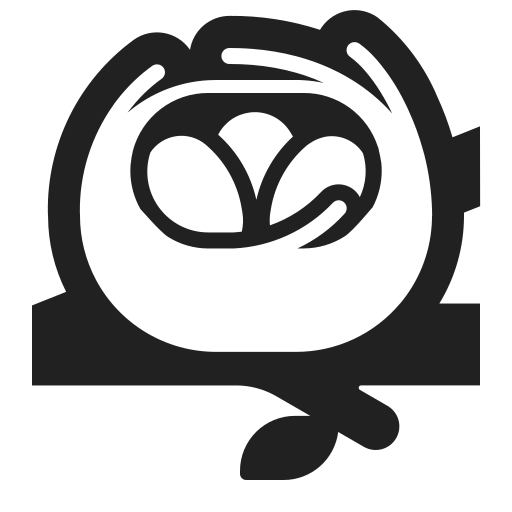
nest with eggs high contrast